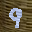
Label: 9